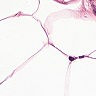
Metastatic tissue present: no